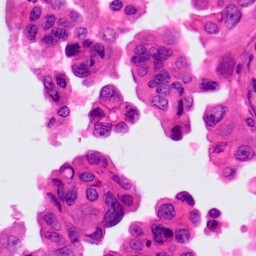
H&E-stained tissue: Lung